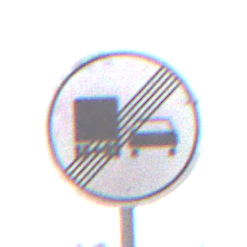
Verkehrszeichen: EndeUeberholverbotKraftfahrzeuge
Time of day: Midday
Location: Outdoor (RoadRail)
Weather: Overcast
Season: NotSpecified
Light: Natural